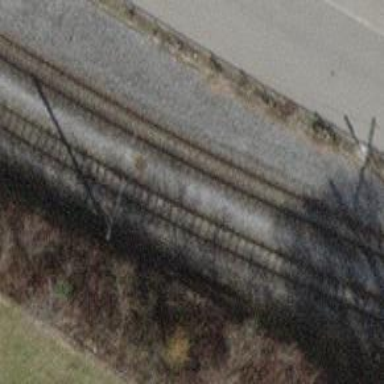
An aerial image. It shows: Narrow-gauge railway track with one electrified contact line.